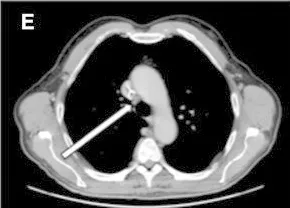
Comparison of CT scans realized before and after two months of treatment with a BRAF inhibitor. CT realized on June 2012 A,. Reduction of tissue infiltration around malar bone destruction, especially on the sinusal component.
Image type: radiology (ct)